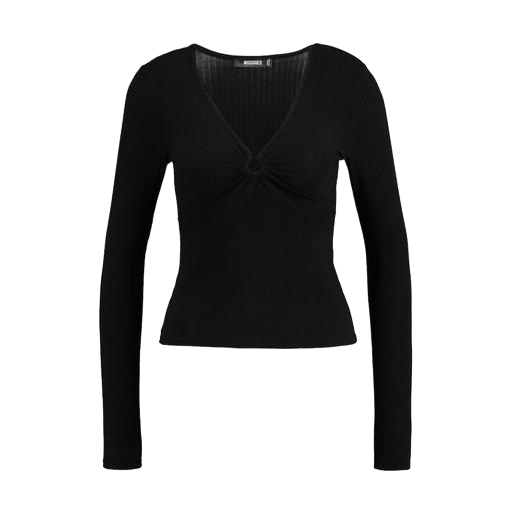
black twist front long sleeve tee, black henley long-sleeved ribbed-jersey top, black v-neck top only macy, white background